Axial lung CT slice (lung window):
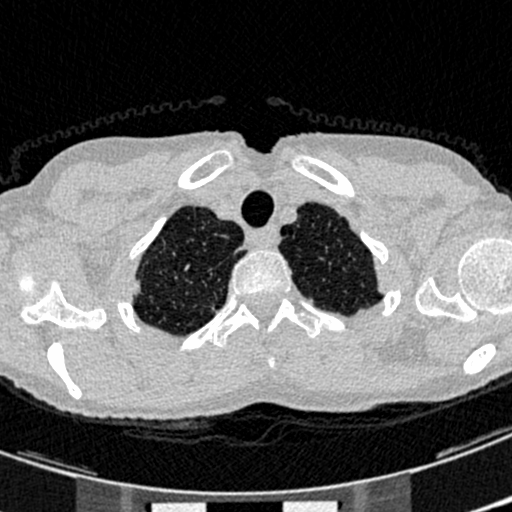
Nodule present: no